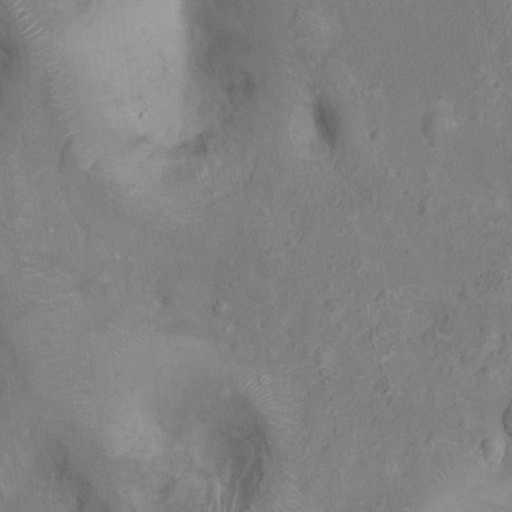
Classes present: Background, Cone